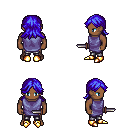
a pixel art fantasy rpg character, male body template, human, dark skin, chain tabard jacket, metal pants, blue loose hair, gold boots, dagger, four views (front, back, left, right), 2x2 character sprite sheet, small pixel art, hard edges, no anti-aliasing